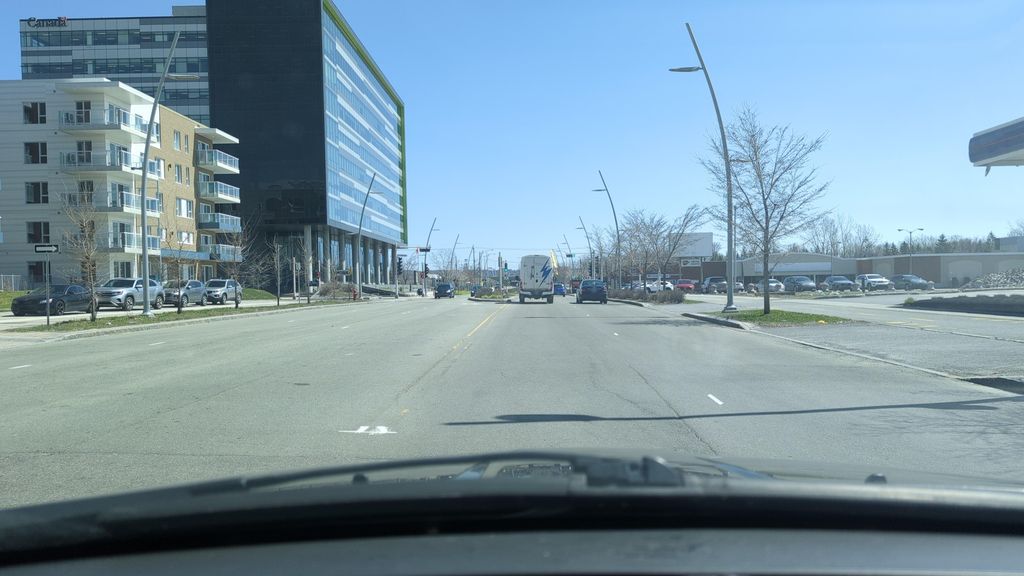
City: quebec_city